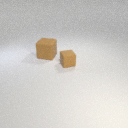
large brown rubber cube to the left of small brown rubber cube